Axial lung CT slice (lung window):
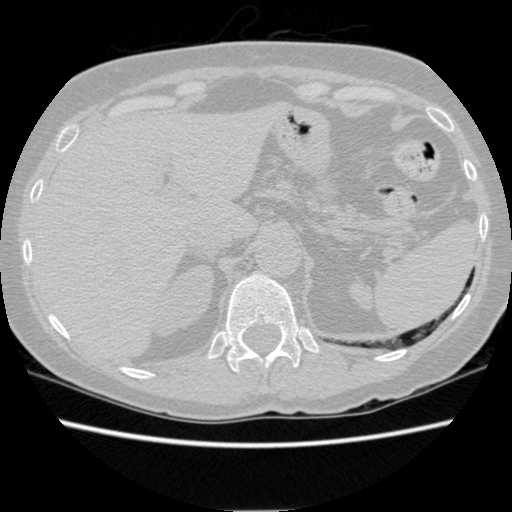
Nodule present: no